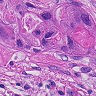
Metastatic tissue present: yes